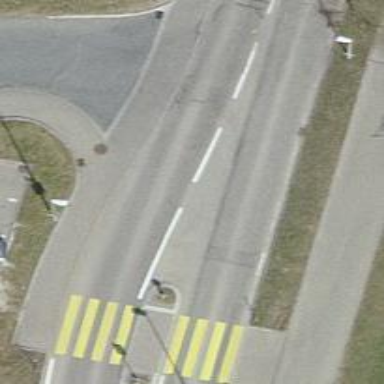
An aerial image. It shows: Primary road with asphalt surface. There is separate sidewalk.